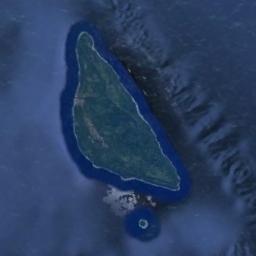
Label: island